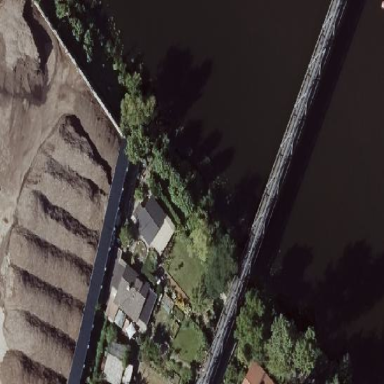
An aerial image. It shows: Truss bridge structure.